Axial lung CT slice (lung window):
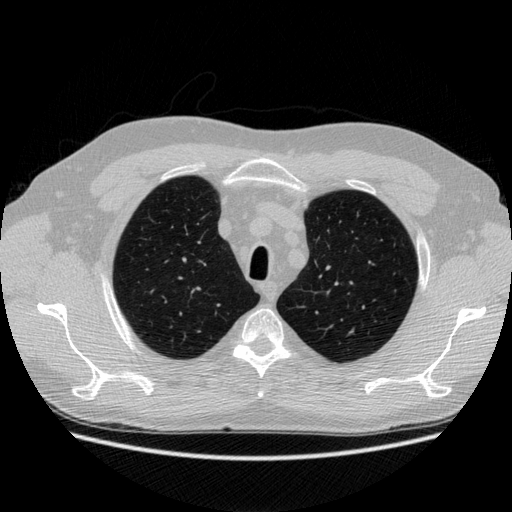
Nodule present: no